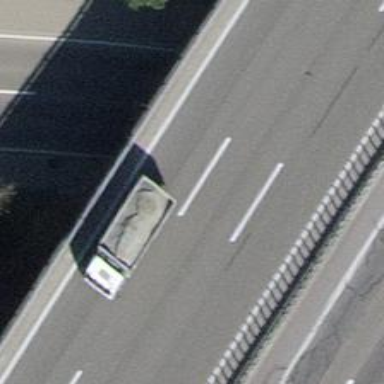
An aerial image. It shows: Asphalt bridge over motorway.